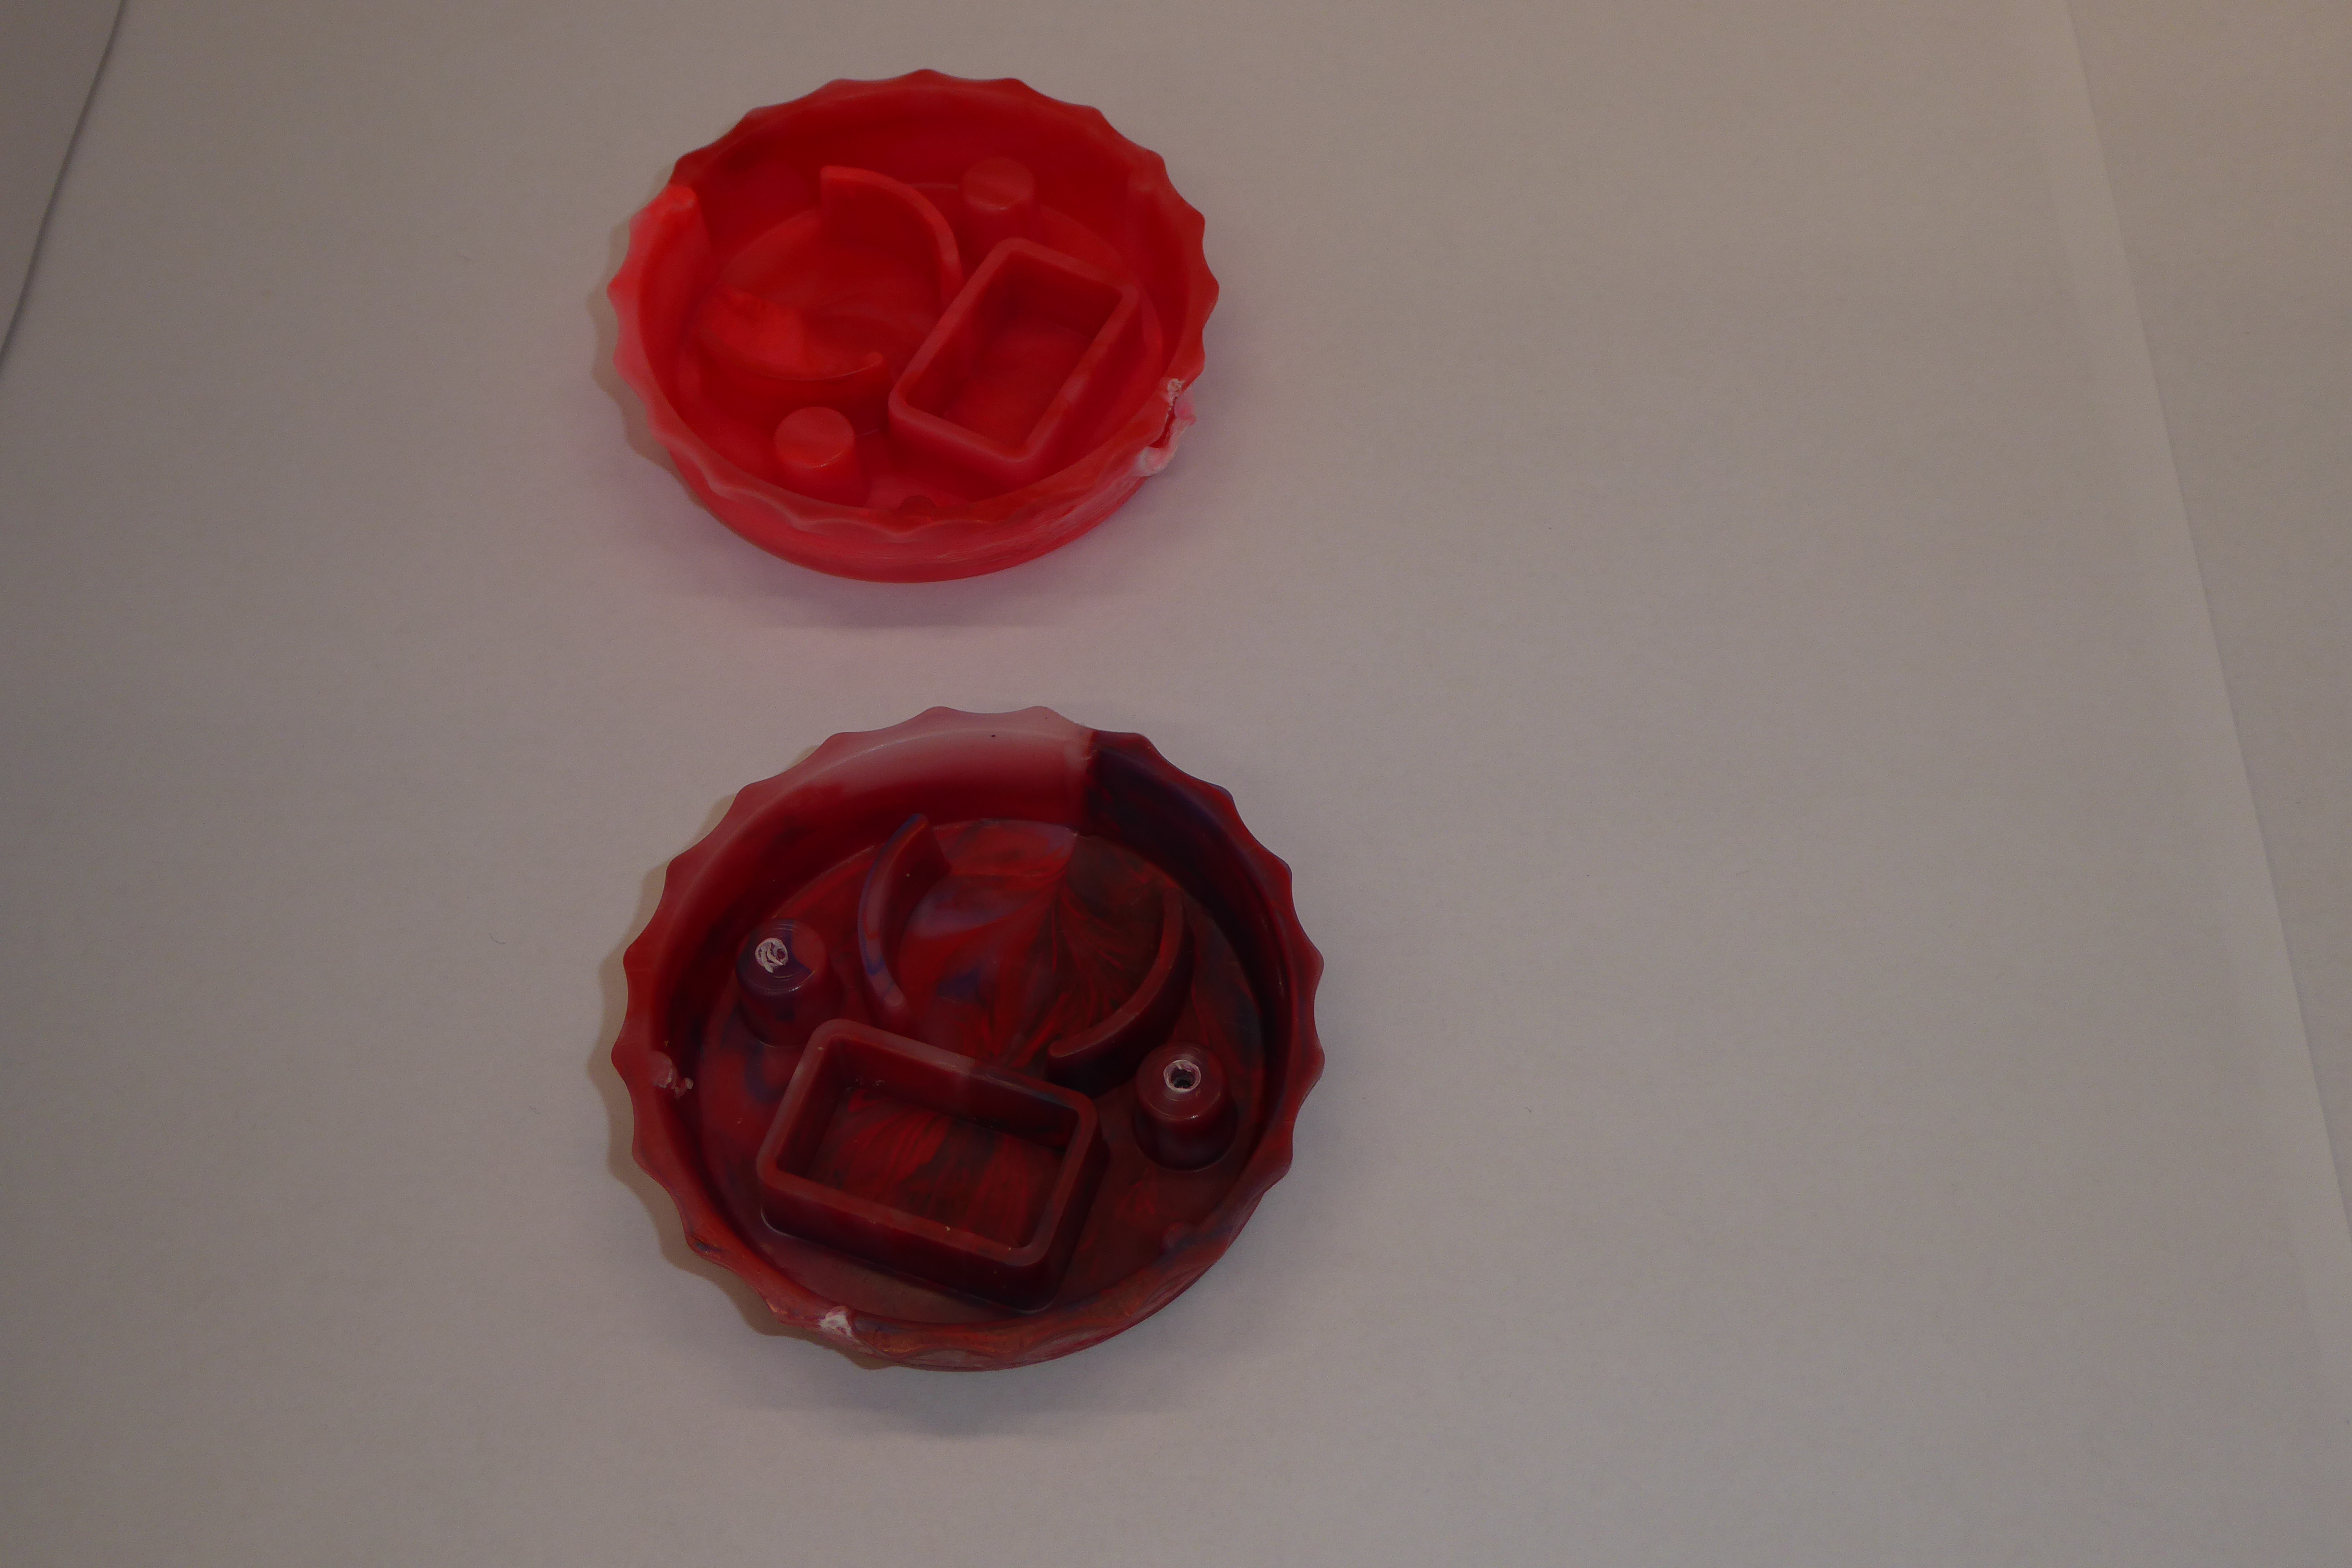
Label: Bottle Opener - Cover